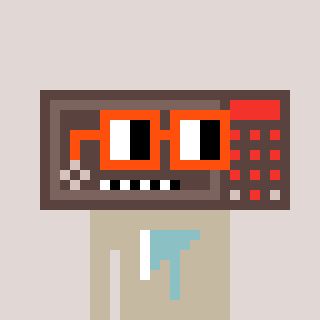
a pixel art character with square orange glasses, a wallsafe-shaped head and a bege-colored body on a warm background